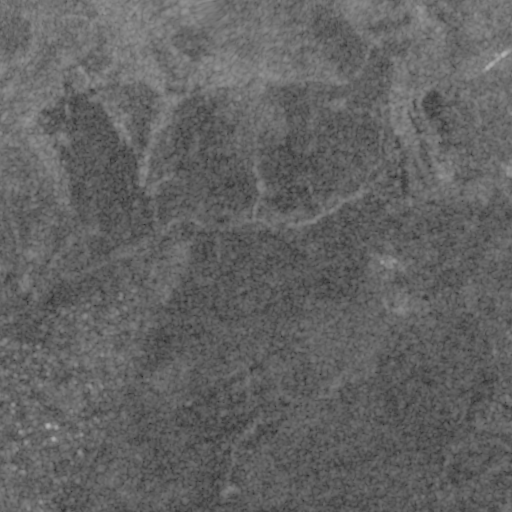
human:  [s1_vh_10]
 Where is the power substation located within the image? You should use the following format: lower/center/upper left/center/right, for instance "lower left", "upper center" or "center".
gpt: The power substation is located in the upper right of the image.
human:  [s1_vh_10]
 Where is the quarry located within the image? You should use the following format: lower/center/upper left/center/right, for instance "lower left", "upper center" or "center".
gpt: The quarry is located in the upper right of the image.
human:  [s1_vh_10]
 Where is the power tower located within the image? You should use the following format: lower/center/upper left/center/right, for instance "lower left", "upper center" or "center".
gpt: There is no power tower in the image.

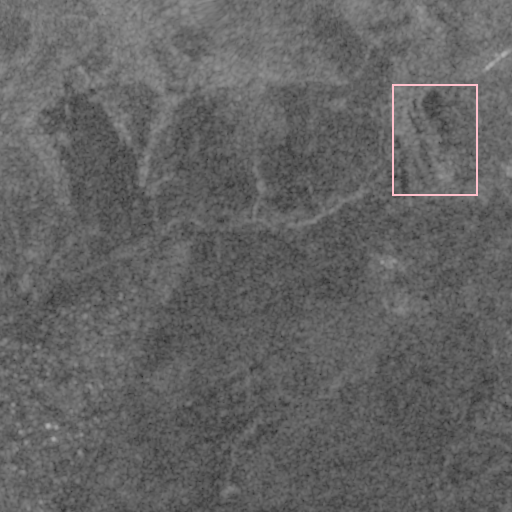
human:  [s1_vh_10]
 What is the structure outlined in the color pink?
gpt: The structure outlined in pink is a quarry.
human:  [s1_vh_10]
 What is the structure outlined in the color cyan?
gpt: There is no cyan outline.